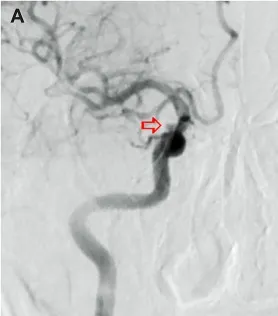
Case 1. (A) Digital subtraction angiography (DSA) oblique view demonstrating small unruptured aneurysm (red arrow) in the transition between the cavernous and clinoidal segments of the right internal carotid artery (ICA).
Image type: radiology (ct)